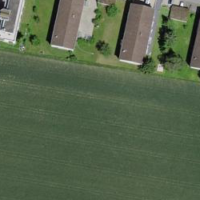
EUNIS habitat code: 25
Species observed at this site:
Sedum album